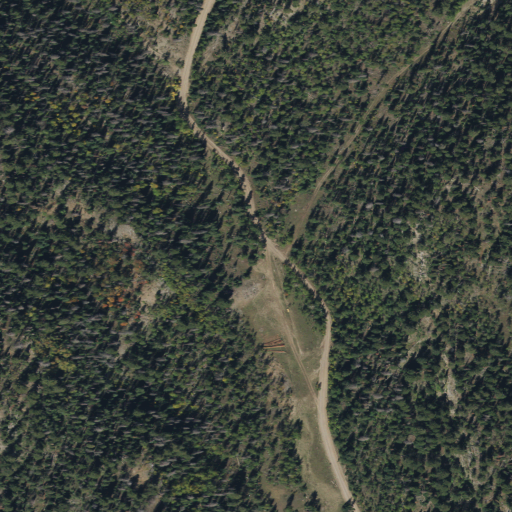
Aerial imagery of depression(s) in Utah named Lake Basin containing evergreen forest and open development